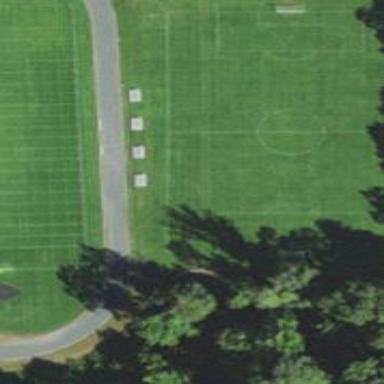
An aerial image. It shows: Soccer pitch for outdoor sports and leisure activities.